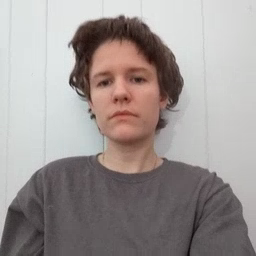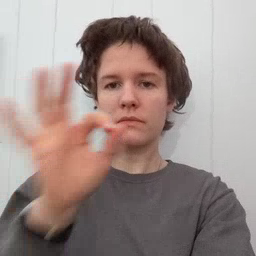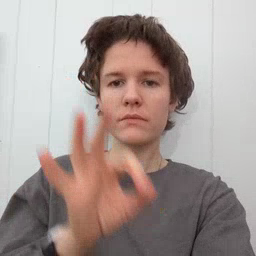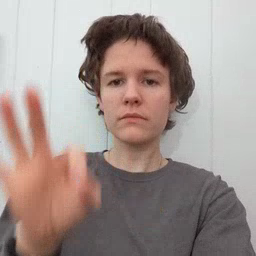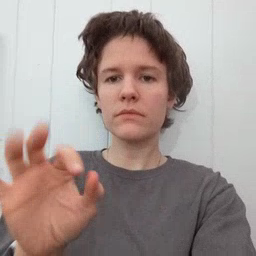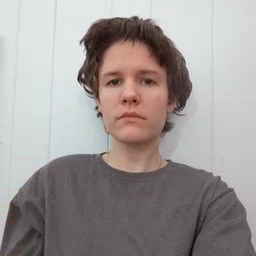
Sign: frenchfries